Question: I am trying to understand the difference between the and memory, and <URL> did a pretty good job explaining the basics.
In the second explanation however, I came across an example to which I have a specific question, the example is this:

It is explained that the object 'm' is allocated on the , I am just wondering if this is the full story. According to my understanding, the object itself indeed is allocated on the as the 'new' keyword has been used for its instantiation.
However, isn't it that 'm'? Otherwise, how would the object itself, which of course is sitting in the be accessed. I feel like for the sake of completeness, this should have been mentioned in this tutorial, leaving it out causes a bit of confusion to me, so I hope someone can clear this up and tell me that I am right with my understanding that this example should have basically two statements that would have to say:
'm'
'm'
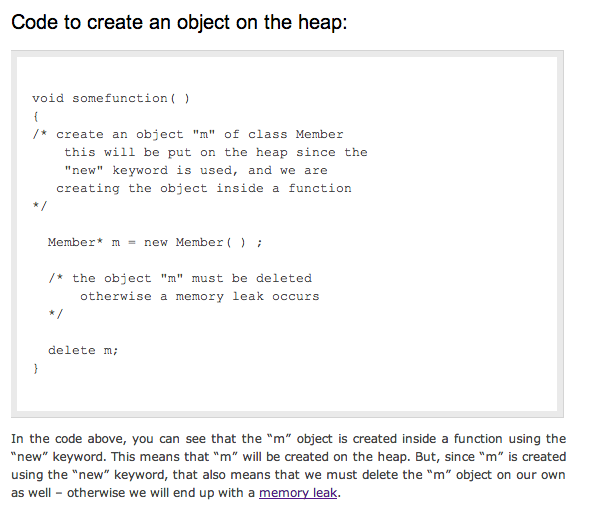
Answer: Your understanding may be correct, but the statements are wrong:
> A pointer to object 'm' has been allocated on the stack.
'm' pointer. It is on the stack. Perhaps you meant 'Member'.
> The object 'm' itself (the data that it carries, as well as access to its methods) has been allocated on the heap.
Correct would be to say 'm'
In general, any function/method local object and function parameters are created on the stack. Since 'm' is a object, it is on the stack, but the object pointed to by 'm' is on the heap.